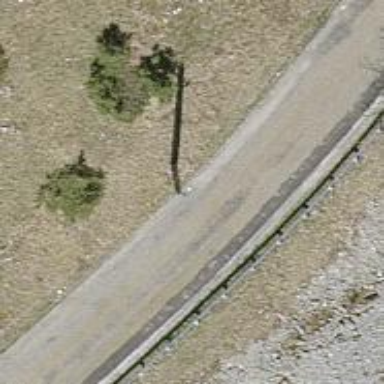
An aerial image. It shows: Power pole.